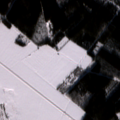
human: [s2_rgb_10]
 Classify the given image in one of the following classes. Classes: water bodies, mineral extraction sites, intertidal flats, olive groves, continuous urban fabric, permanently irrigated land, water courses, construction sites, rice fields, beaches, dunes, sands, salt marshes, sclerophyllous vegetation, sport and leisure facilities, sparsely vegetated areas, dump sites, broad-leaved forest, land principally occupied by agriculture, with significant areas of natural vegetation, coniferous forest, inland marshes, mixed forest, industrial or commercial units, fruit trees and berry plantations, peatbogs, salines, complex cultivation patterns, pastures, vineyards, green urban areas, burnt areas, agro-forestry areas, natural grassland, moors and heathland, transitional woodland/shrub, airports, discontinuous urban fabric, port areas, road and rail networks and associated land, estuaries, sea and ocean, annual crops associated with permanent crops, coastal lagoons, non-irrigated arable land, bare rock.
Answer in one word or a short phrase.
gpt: non-irrigated arable land, land principally occupied by agriculture, with significant areas of natural vegetation, coniferous forest, mixed forest